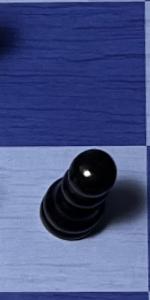
Label: Pawn_Black